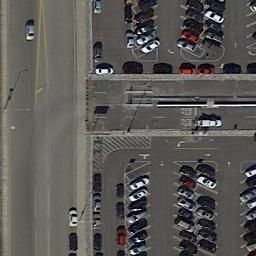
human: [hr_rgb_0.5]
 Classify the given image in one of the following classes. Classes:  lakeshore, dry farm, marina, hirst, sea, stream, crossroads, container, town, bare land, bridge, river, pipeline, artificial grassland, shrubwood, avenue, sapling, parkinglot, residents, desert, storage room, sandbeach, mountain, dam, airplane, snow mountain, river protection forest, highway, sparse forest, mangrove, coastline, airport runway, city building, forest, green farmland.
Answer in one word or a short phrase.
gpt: parkinglot